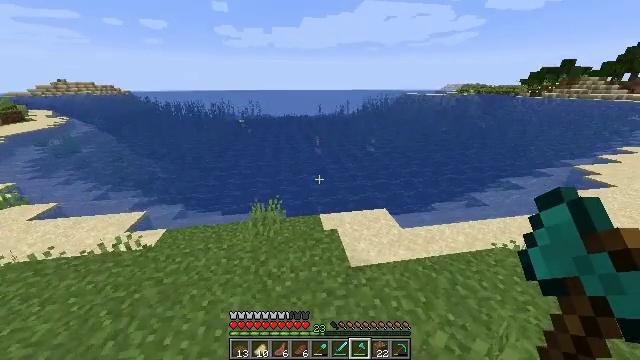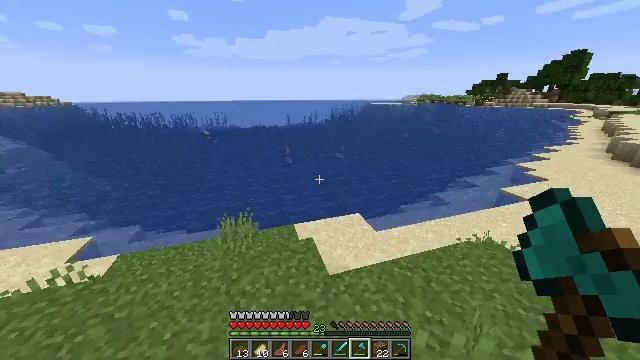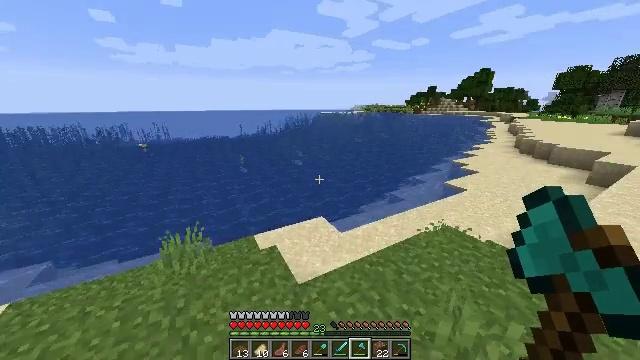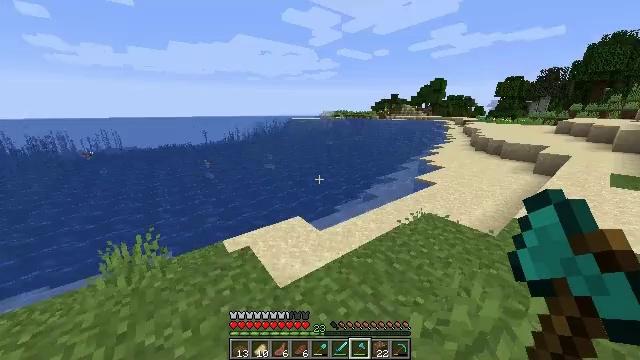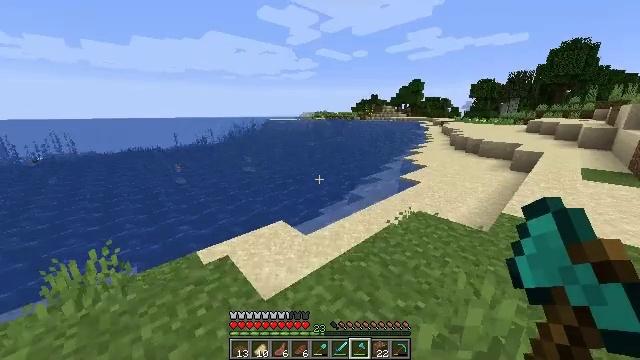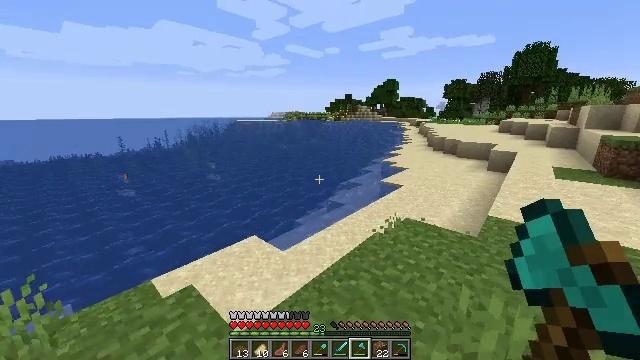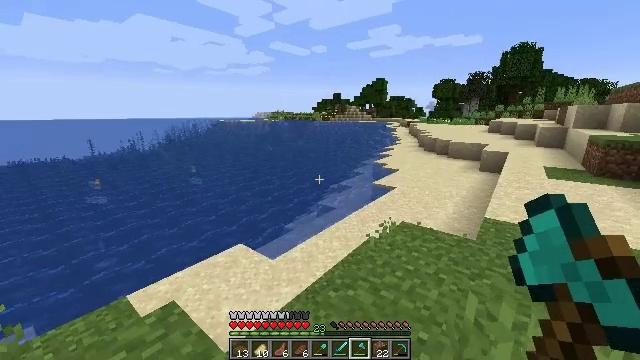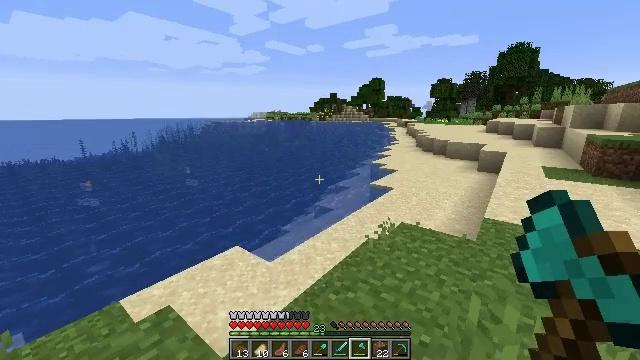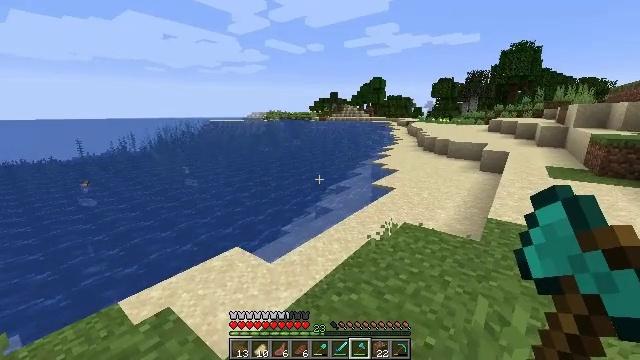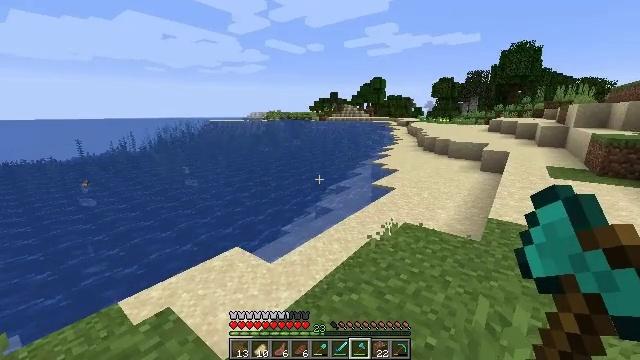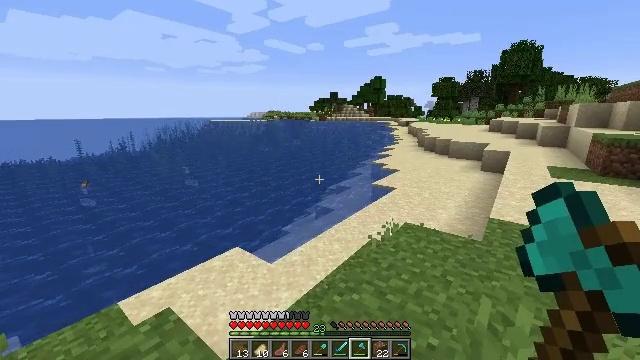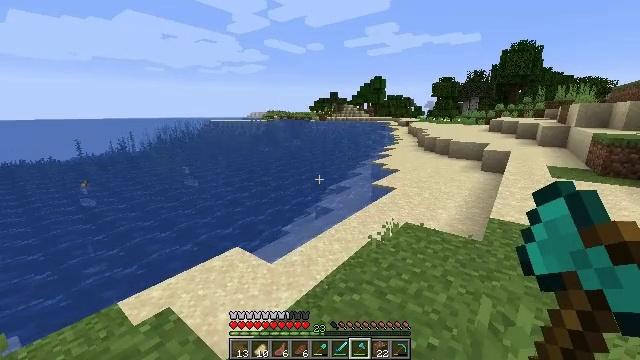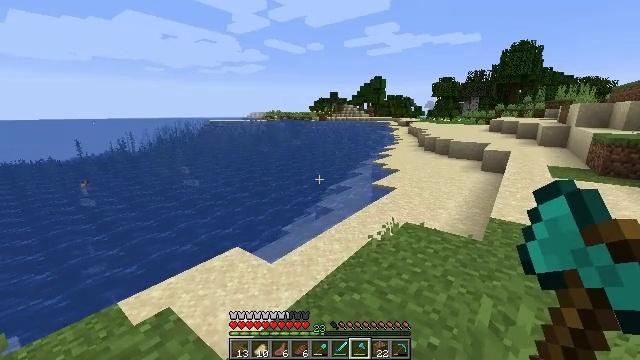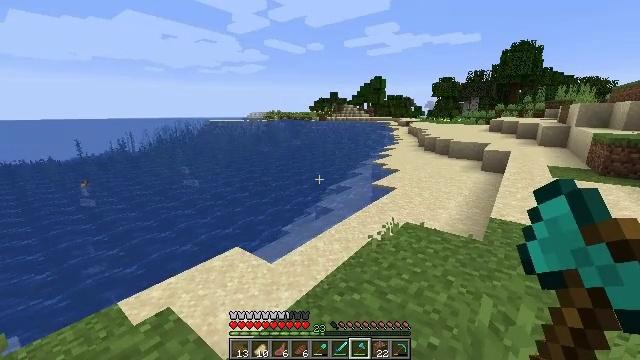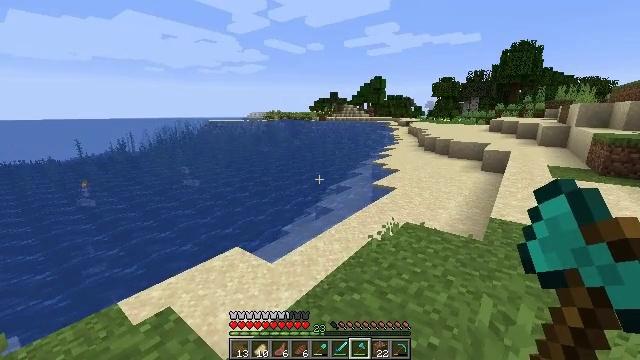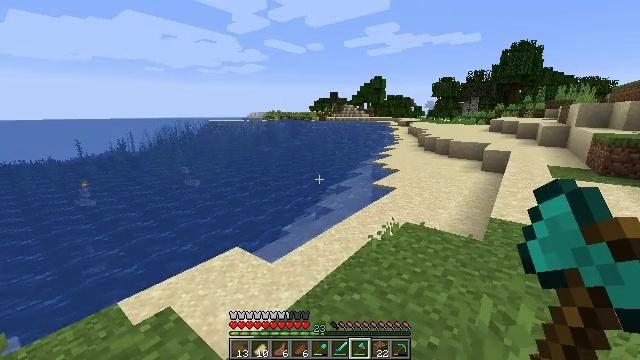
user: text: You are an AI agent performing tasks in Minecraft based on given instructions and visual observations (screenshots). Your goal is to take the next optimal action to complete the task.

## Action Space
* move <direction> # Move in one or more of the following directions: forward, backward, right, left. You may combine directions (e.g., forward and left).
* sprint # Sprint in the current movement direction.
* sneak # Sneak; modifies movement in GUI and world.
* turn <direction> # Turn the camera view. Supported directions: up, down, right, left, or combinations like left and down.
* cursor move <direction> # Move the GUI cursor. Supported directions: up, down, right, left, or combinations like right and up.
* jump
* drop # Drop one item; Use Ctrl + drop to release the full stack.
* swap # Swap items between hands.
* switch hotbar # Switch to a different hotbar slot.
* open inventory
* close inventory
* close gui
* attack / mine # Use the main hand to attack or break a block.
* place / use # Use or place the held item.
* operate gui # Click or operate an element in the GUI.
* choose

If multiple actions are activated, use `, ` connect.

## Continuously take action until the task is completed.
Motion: motion action
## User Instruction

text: Break the kelp plant in the ocean.
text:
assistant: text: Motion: move forward, turn right and up
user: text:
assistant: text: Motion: move forward, turn right and up
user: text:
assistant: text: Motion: turn right and up
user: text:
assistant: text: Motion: turn right
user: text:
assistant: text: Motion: turn right and up
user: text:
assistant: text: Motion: turn right
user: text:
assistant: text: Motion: no_op
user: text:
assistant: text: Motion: no_op
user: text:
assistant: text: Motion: no_op
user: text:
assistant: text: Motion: no_op
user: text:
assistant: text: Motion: no_op
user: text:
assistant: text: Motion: no_op
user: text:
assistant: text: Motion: no_op
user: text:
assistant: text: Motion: no_op
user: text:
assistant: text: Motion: no_op
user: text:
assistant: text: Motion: no_op
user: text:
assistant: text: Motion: no_op
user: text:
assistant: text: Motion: no_op
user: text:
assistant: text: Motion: no_op
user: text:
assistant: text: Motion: no_op
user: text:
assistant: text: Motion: turn left
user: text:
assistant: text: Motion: turn left
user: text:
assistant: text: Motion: turn left
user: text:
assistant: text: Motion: turn left and up
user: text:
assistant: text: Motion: turn left and up
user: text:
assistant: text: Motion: move forward
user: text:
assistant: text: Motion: move forward
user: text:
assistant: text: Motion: move forward
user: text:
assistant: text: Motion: move forward
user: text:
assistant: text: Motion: move forward